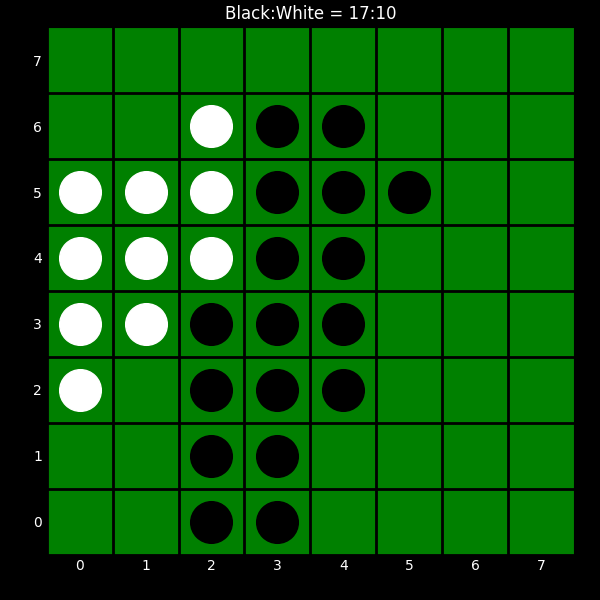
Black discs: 17
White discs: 10